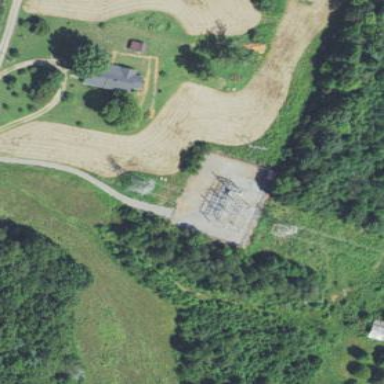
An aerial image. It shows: Switching substation.